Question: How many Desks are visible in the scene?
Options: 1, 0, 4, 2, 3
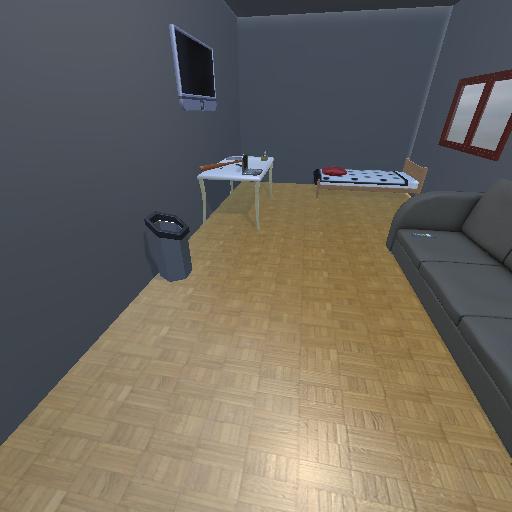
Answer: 1